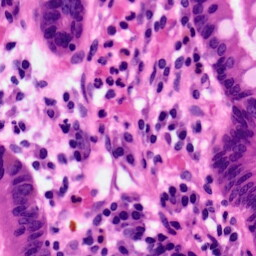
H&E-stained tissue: Pancreatic